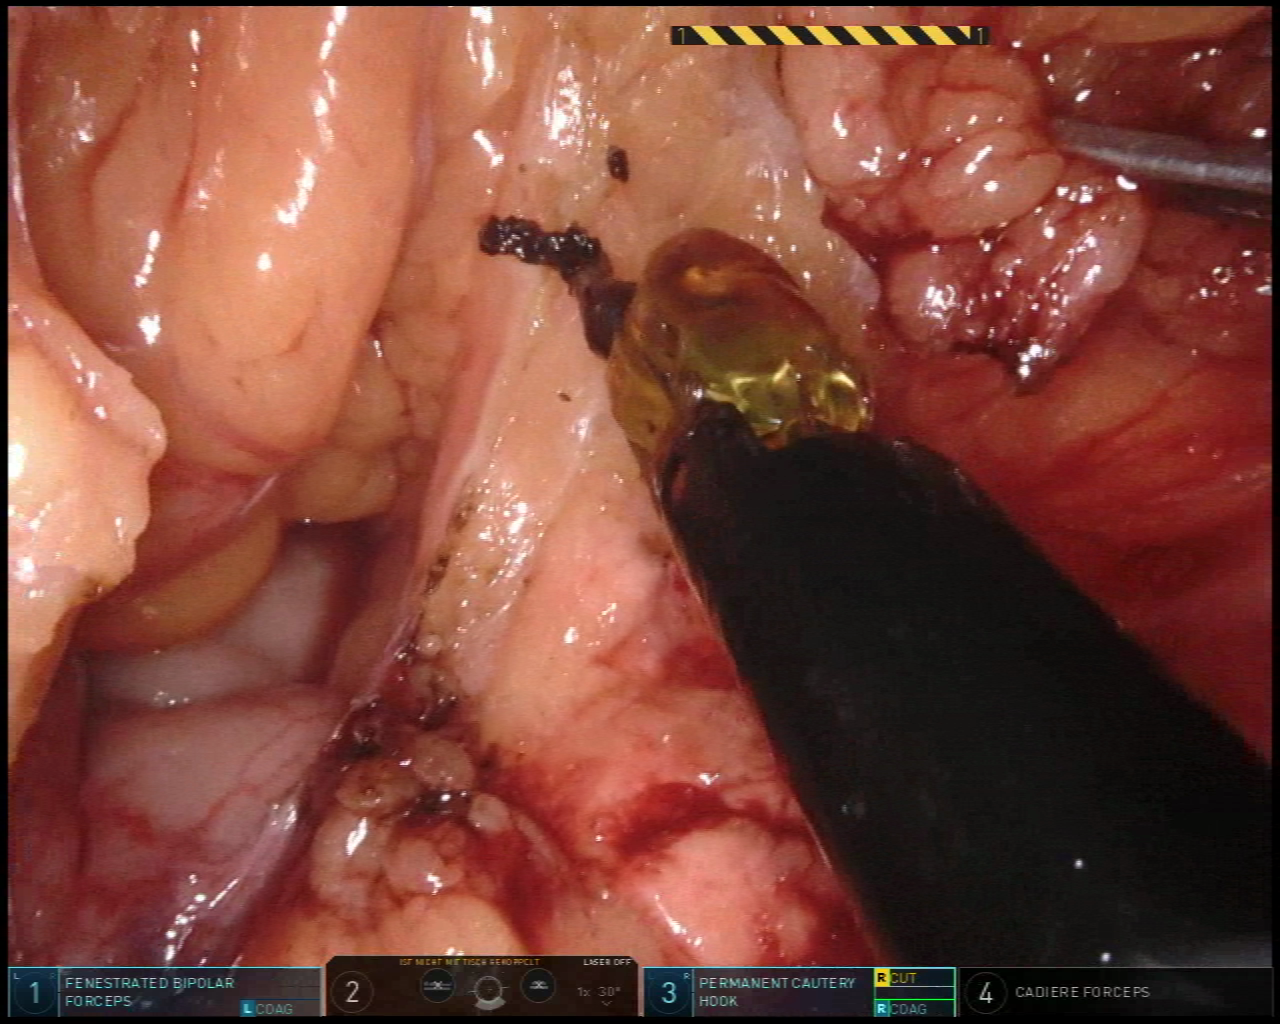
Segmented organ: stomach
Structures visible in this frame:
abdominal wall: no
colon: no
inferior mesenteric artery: no
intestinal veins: no
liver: no
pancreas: yes
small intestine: no
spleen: no
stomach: yes
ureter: no
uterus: no
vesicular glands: no